RGB frame:
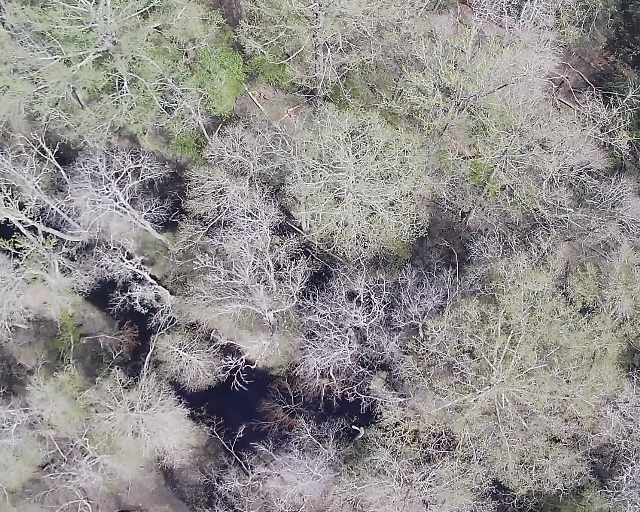
Thermal frame:
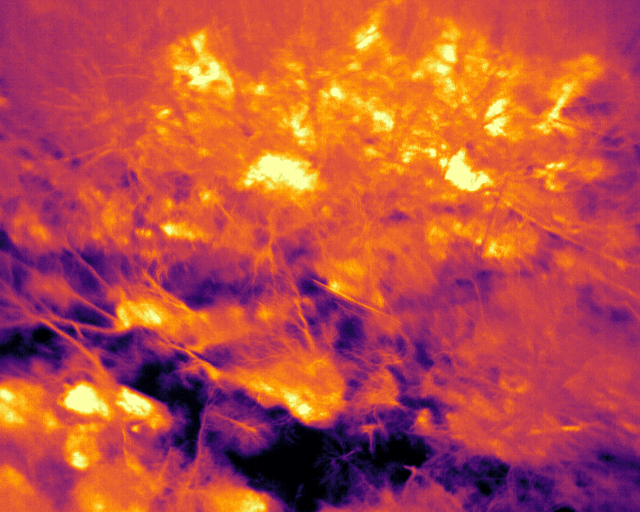
Captured: 2026-02-26 03:45:52
Pixels at or above 80 °C: 0 (fraction of frame: 0)